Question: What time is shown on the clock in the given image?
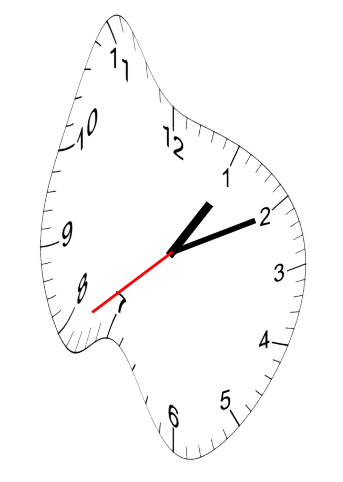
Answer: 01:10:39